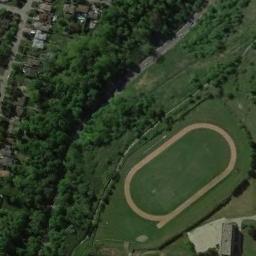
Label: ground_track_field